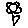
Label: flower